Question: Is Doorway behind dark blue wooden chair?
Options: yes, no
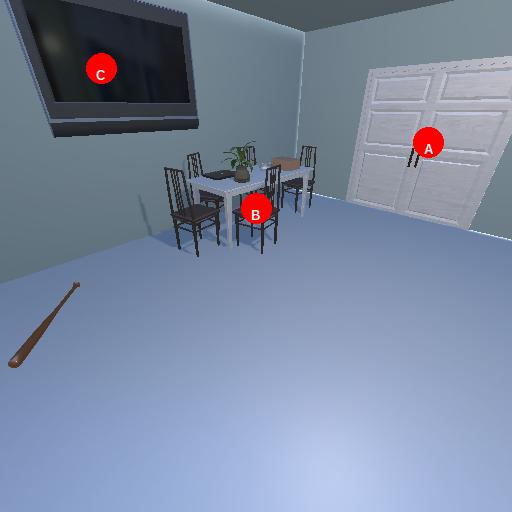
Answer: yes